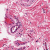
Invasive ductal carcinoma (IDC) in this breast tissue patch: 0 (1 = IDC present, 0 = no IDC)